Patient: sex F, age 43
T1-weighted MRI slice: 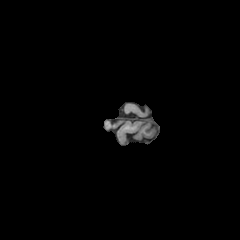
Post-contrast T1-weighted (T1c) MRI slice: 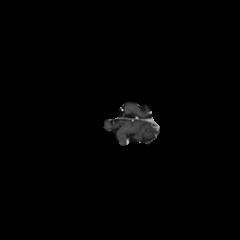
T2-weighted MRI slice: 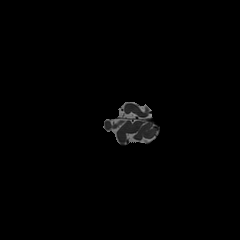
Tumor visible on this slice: no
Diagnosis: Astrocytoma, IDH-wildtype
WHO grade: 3